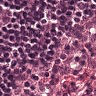
Metastatic tissue present: no